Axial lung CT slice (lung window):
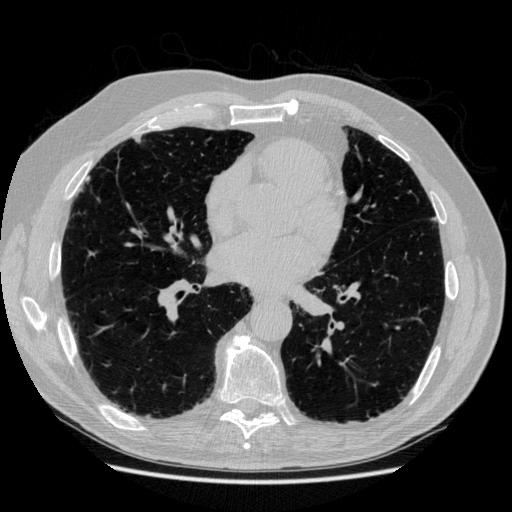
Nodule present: no